Question: I looked into at4j and 7-Zip-JBinding (their javadoc and documentation) but they doesn't seem to be able to read without extracting (and get an InputStream from archived file)
Is there any method I'm missing or haven't found ?
a solution other than extracting to a temporary folder to read it
I'm expecting an answer in how to do it in at4j or 7-Zip-JBinding
in other words I want to know how to utilize below mentioned function in at4j or 7-Zip-JBinding
I know java's built in one has getInputStream I'm currently using it this way
'''
import java.util.zip.ZipEntry;
import java.util.zip.ZipFile;
import java.io.ByteArrayInputStream;
import java.io.InputStream;
/**
* get input stream of current file
* @param path path inside zip
* @return InputStream
*/
public InputStream getInputStream(String path){
try {
ZipEntry entry = zipFile.getEntry(path);
if(entry!=null){
return zipFile.getInputStream(entry);
}
return new ByteArrayInputStream("Not Found".getBytes());
} catch (Exception ex) {
//handle exception
}
return null;
}
'''
(^^ zipFile is a ZipFile object)

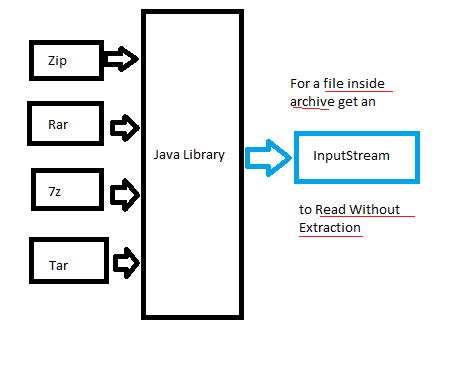
Answer: found the solution using 7-Zip-JBinding
just need to use ByteArrayInputStream ,this so far worked for a small file
pass a archive as argument to get all files inside printed
file ExtractItemsSimple.java
'''
import java.io.IOException;
import java.io.RandomAccessFile;
import net.sf.sevenzipjbinding.ISevenZipInArchive;
import net.sf.sevenzipjbinding.SevenZip;
import net.sf.sevenzipjbinding.SevenZipException;
import net.sf.sevenzipjbinding.impl.RandomAccessFileInStream;
import net.sf.sevenzipjbinding.simple.ISimpleInArchive;
import net.sf.sevenzipjbinding.simple.ISimpleInArchiveItem;
public class ExtractItemsSimple {
public static void main(String[] args) {
RandomAccessFile randomAccessFile = null;
ISevenZipInArchive inArchive = null;
try {
randomAccessFile = new RandomAccessFile(args[0], "r");
inArchive = SevenZip.openInArchive(null, // autodetect archive type
new RandomAccessFileInStream(randomAccessFile));
ISimpleInArchive simpleInArchive = inArchive.getSimpleInterface();
for (ISimpleInArchiveItem item : simpleInArchive.getArchiveItems()) {
final int[] hash = new int[] { 0 };
if (!item.isFolder()) {
System.out.println(ArchieveInputStreamHandler.slurp(new ArchieveInputStreamHandler(item).getInputStream(),1000));
}
}
} catch (Exception e) {
System.err.println("Error occurs: " + e);
System.exit(1);
} finally {
if (inArchive != null) {
try {
inArchive.close();
} catch (SevenZipException e) {
System.err.println("Error closing archive: " + e);
}
}
if (randomAccessFile != null) {
try {
randomAccessFile.close();
} catch (IOException e) {
System.err.println("Error closing file: " + e);
}
}
}
}
}
'''
file ArchieveInputStreamHandler.java
'''
import java.io.ByteArrayInputStream;
import java.io.IOException;
import java.io.InputStream;
import java.io.InputStreamReader;
import java.io.Reader;
import java.io.UnsupportedEncodingException;
import net.sf.sevenzipjbinding.ISequentialOutStream;
import net.sf.sevenzipjbinding.SevenZipException;
import net.sf.sevenzipjbinding.simple.ISimpleInArchiveItem;
public class ArchieveInputStreamHandler {
private ISimpleInArchiveItem item;
private ByteArrayInputStream arrayInputStream;
public ArchieveInputStreamHandler(ISimpleInArchiveItem item) {
this.item = item;
}
public InputStream getInputStream() throws SevenZipException{
item.extractSlow(new ISequentialOutStream() {
@Override
public int write(byte[] data) throws SevenZipException {
arrayInputStream = new ByteArrayInputStream(data);
return data.length; // Return amount of consumed data
}
});
return arrayInputStream;
}
//got from http://stackoverflow.com/questions/309424/read-convert-an-inputstream-to-a-string
public static String slurp(final InputStream is, final int bufferSize){
final char[] buffer = new char[bufferSize];
final StringBuilder out = new StringBuilder();
try {
final Reader in = new InputStreamReader(is, "UTF-8");
try {
for (;;) {
int rsz = in.read(buffer, 0, buffer.length);
if (rsz < 0)
break;
out.append(buffer, 0, rsz);
}
}
finally {
in.close();
}
}
catch (UnsupportedEncodingException ex) {
/* ... */
}
catch (IOException ex) {
/* ... */
}
return out.toString();
}
}
'''